Question: In SQL I have a DateField thats showing the current month data. Some of the Dates are NULL and I would like to replace the NULL Date with somethng like the fn NOW() date somehow. Can someone help guide me with updating NULLS in my query? Im using MS SQL 2008 R2.
'''
SELECT TOP (100) PERCENT dbo.[001_SubItem_Price].SubItem, { fn NOW() } AS Date, dbo.POTable.Date AS Datefield
FROM dbo.[001_SubItem_Price] LEFT OUTER JOIN
dbo.POTable ON dbo.[001_SubItem_Price].SubItem = dbo.POTable.Item
WHERE (MONTH(dbo.POTable.Date) = MONTH(GETDATE())) OR
(MONTH(dbo.POTable.Date) IS NULL)
GROUP BY dbo.[001_SubItem_Price].SubItem, dbo.POTable.Date
ORDER BY dbo.[001_SubItem_Price].SubItem
'''

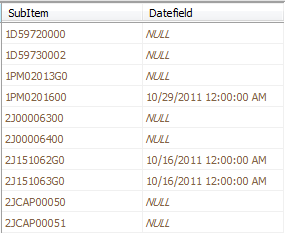
Answer: Just use:
'...COALESCE(Datefield, GETDATE()) as Datefield'